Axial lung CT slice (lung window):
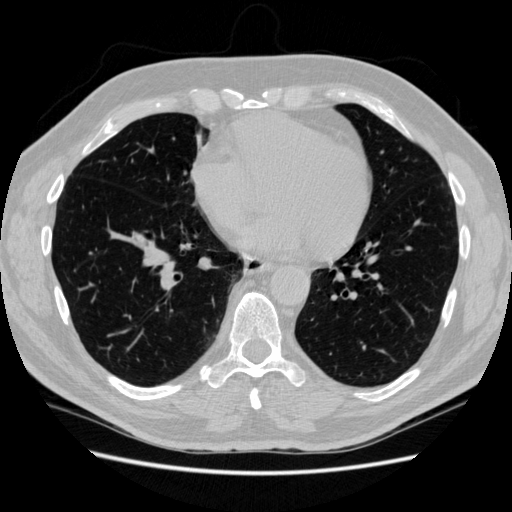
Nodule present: no